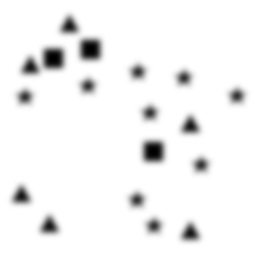
Squares: 3
Triangles: 6
Stars: 9
Total shapes: 18